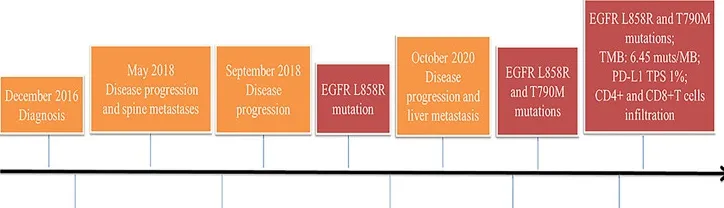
Timeline of disease status and corresponding treatment regimens.
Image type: chart (chart)